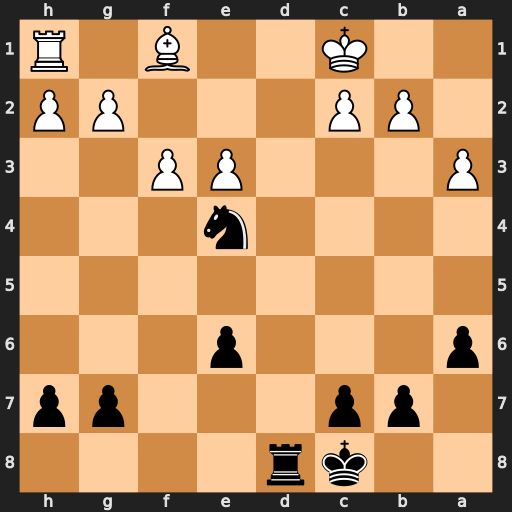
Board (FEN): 2kr4/1pp3pp/p3p3/8/4n3/P3PP2/1PP3PP/2K2B1R
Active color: b
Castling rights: -
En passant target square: -
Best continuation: Nf2 Bc4 Nxh1 Bxe6+ Kb8